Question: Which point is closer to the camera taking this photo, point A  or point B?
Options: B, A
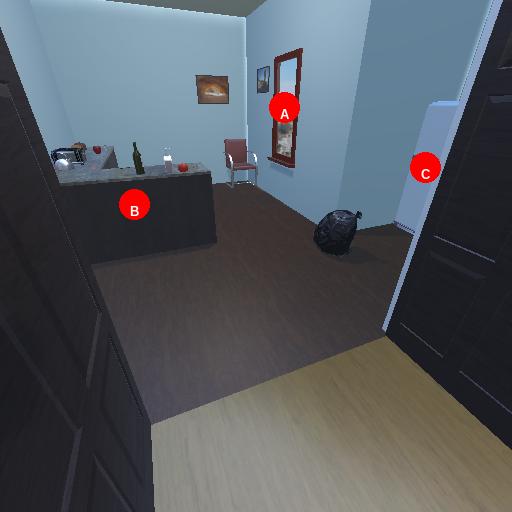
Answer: B